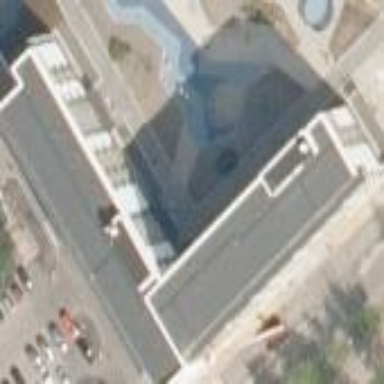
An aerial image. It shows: Apartment building with flat black roof.